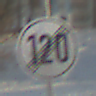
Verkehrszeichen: EndeGeschwindigkeit120
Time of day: MorningAfternoon
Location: Outdoor (Suburban)
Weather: PartlyCloudy
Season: NotSpecified
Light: Natural